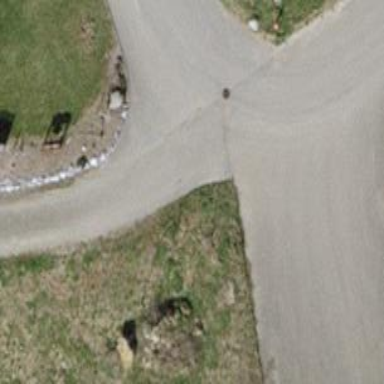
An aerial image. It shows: Residential road.